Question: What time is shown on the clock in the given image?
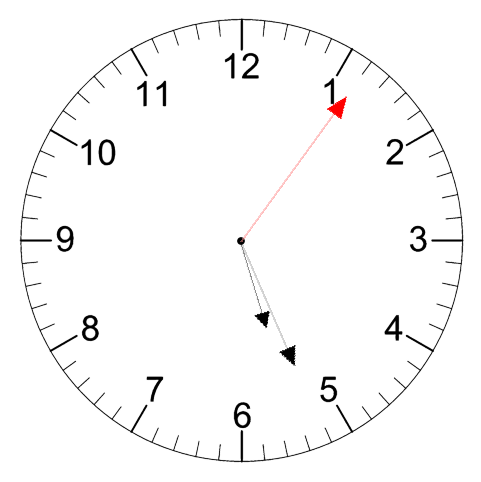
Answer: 05:26:06